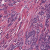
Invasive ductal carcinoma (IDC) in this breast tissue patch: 1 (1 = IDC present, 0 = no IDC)